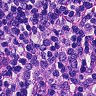
Metastatic tissue present: no